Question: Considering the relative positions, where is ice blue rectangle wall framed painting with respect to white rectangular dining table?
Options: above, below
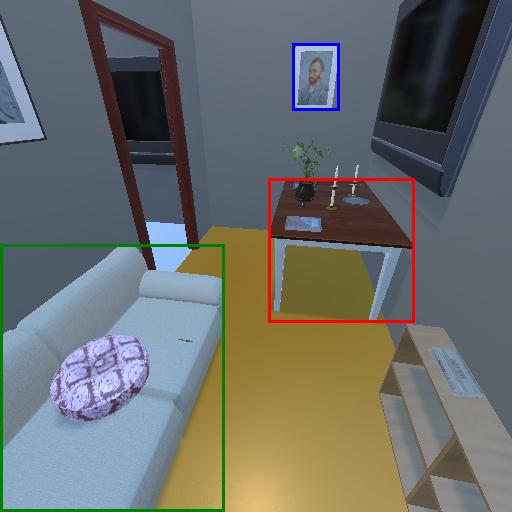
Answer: above